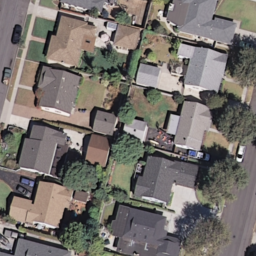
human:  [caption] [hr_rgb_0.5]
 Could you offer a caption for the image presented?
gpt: A medium residential area with houses and trees .

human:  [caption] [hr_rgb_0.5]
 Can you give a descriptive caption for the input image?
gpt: It is a medium residential area .

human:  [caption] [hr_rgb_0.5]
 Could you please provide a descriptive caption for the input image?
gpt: A medium residential area with a road beside .

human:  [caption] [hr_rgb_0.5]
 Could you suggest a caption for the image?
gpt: Many houses with plants surrounded in the medium residential area .

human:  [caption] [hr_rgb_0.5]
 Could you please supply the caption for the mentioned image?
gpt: This is a medium residential area with a road beside .